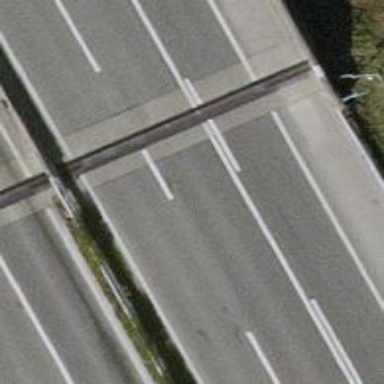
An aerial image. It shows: Asphalt motorway.